Question: I have built a monthly report that lays out values for each unit by day-pictured below).
.
In the report, I am only concerned with Tuesdays and whether or not the cell contains a value. The goal is to fill in the rows of "Days Counted" and "Days Not Counted" (at the bottom of the worksheet). A day that was not counted (meaning that the intersection of the date and unit is blank) counts as not counted.
Now, through some help here on Stackoverflow, I have been able to use the following code to calculate the number of Tuesdays that were counted and the number of Tuesdays that were missed. This works great if the month is 31 days. However, it only returns errors if the month is say, 30 days, or 28 days. The real problem is the following equation:
'''
ActiveCell.Offset([myRange], 0).FormulaArray = "=SUM((WEEKDAY(startDate:endDate)=3)*(R[-32]C:R[-2]C<>""""))"
'''
I've been trying to get an offset function to work with defined names within the sum function but can't get it to work. I don't know if this the best way to accomplish this--I'm open to suggestions on re-writing the whole thing.
I would be very grateful for any help on getting this to work so that it can correctly interpret a month with any number of days.
Important FYI: The module I am struggling with here is applied to several different worksheets (another module loops each worksheet through the module in question). The first worksheet has the table (pictured above) starting on row ~6, whereas all of the other worksheets have the table start on row 1, which is why I am unable to use static references in the formulas.
Just in case it helps to see the whole module, it is included below:
'''
Sub calculations()
Range("A100").End(xlUp).Select
ActiveCell.Offset(2, 0).Value = "Days Counted"
ActiveCell.Offset(3, 0).Value = "Days Not Counted"
Cells.Select
Cells.EntireColumn.AutoFit
Range("A2").Select
ActiveCell.Name = "startDate"
While ActiveCell.Offset(1, 0).Value <> Empty
ActiveCell.Select
ActiveCell.Offset(1, 0).Select
Wend
ActiveCell.Name = "endDate"
ActiveCell.Offset(10, 0).Select
ActiveCell.FormulaR1C1 = "=endDate-startDate+1"
ActiveCell.NumberFormat = "General"
ActiveCell.Name = "numDays"
ActiveCell.Offset(1, 0).Select
ActiveCell.FormulaR1C1 = "=Int((EndDate - StartDate + Weekday(StartDate - 3)) / 7)"
ActiveCell.NumberFormat = "General"
ActiveCell.Name = "numTues"
ActiveCell.Offset(1, 0).Select
ActiveCell.FormulaR1C1 = "=numDays+2"
ActiveCell.NumberFormat = "General"
ActiveCell.Name = "myRange"
ActiveCell.Offset(1, 0).Select
ActiveCell.FormulaR1C1 = "=numDays+3"
ActiveCell.NumberFormat = "General"
ActiveCell.Name = "notCount"
'calculates number of days counted. Must be entered as an Array Formula (Ctrl-Shft-Enter) if done manually.
Range("A1").Select
ActiveCell.Offset(0, 1).Select
While ActiveCell.Value <> Empty
ActiveCell.Offset([myRange], 0).FormulaArray = "=SUM((WEEKDAY(startDate:endDate)=3)*(R[-32]C:R[-2]C<>""""))"
ActiveCell.Offset(0, 1).Select
Wend
Range("A1").Select
ActiveCell.Offset(0, 1).Select
While ActiveCell.Value <> Empty
ActiveCell.Offset([notCount], 0).FormulaR1C1 = "=numTues-R[-1]C"
ActiveCell.Offset(0, 1).Select
Wend
End Sub
'''
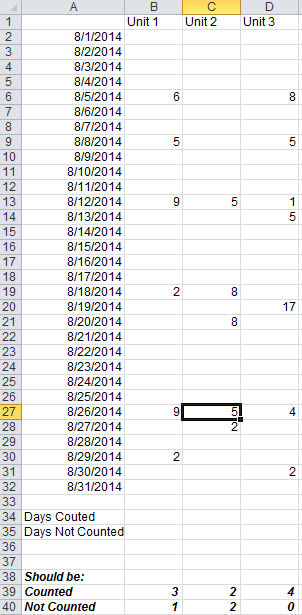
Answer: Excel macros are pretty cool, but excel itself is pretty cool too!
You can do this without any code by exploiting some built in excel functions and array formulas.
To enter an array formula (which returns an array of results rather than a single value) you type the formula as normal and hit Ctrl-Shift-Enter. Don't type the curly brackets { }, excel puts them in automatically to show that it is an array formula.
To get the Tuesdays that have values use:
'''
{=SUM((WEEKDAY($A$2:$A$32)=3)*SIGN(B$2:B$32))}
'''
Which says - give me an array of the weekdays of the dates, compare them to 3 (giving an array of TRUE and FALSE), multiply this by the SIGN of the quantities (1 if >0, 0 if 0, -1 if <0) (giving an Array of 0's and 1's) and add them up.
To get the Tuesdays that don't have values use:
'''
{=SUM((WEEKDAY($A$2:$A$32)=3)*1)-SUM((WEEKDAY($A$2:$A$32)=3)*SIGN(B$2:B$32))}
'''
Which says - give me an array of the weekdays of the dates, compare them to 3 (giving an array of TRUE and FALSE), multiply this by 1 (giving an Array of 0's and 1's because you can't add up TRUE and FALSE) and add them up - This is all the Tuesdays. The second part is just the formula above.
This will work for any arbitrary list of dates and quantities - you don't need the whole month.
'''
=DAY(DATE(YEAR(A2),MONTH(A2)+1,1)-1)
'''
will give you the number of days in the month of the data in Cell A2
'''
=OFFSET(A2,0,0,DAY(DATE(YEAR(A2),MONTH(A2)+1,1)-1))
'''
will give you the cells from A2 to A[last day of the month i.e. 28,29,30,31 as applicable)
'''
=OFFSET(A2,0,1,DAY(DATE(YEAR(A2),MONTH(A2)+1,1)-1))
'''
will give you the range to the right of that, and
'''
=OFFSET(A2,0,2,DAY(DATE(YEAR(A2),MONTH(A2)+1,1)-1))
'''
the next column and so on.
You can put these into named ranges - a lot of people don't know that named ranges are just formulas so if you set up named ranges like
'''
DayOfMonth =$A$2
Dates =OFFSET(DayOfMonth,0,0,DAY(DATE(YEAR(DayOfMonth),MONTH(DayOfMonth)+1,1)-1))
'''
then the first formula becomes
'''
{=SUM((WEEKDAY(Dates)=3)*SIGN(OFFSET(Dates,0,1)))}
'''